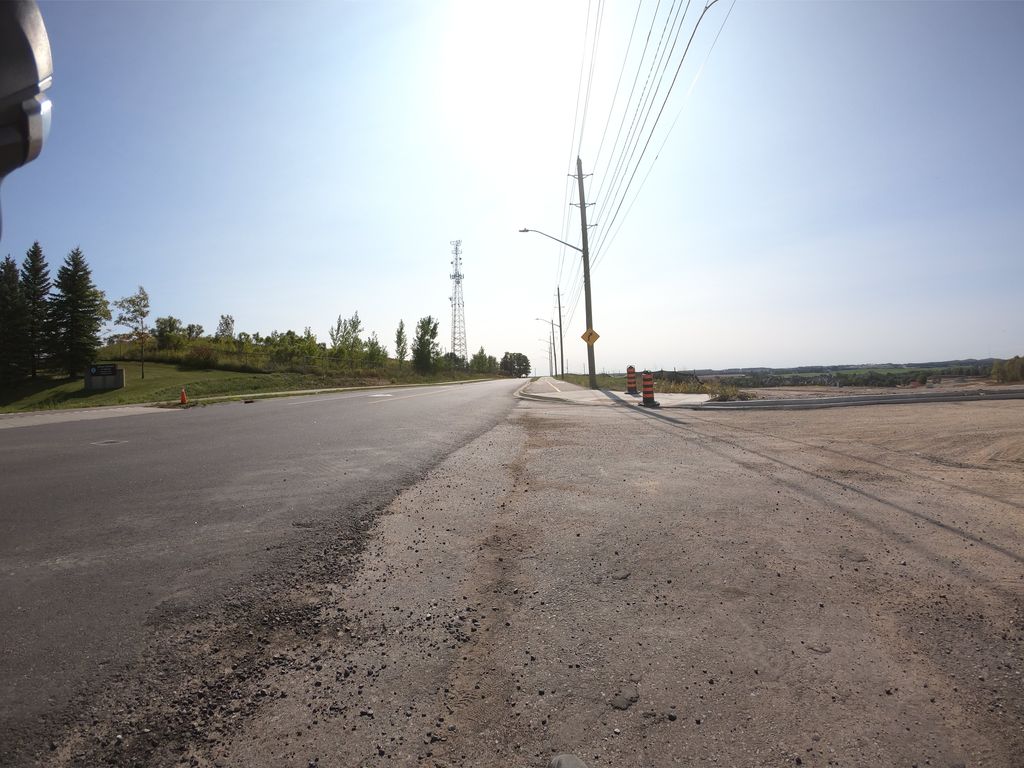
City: kitchener-waterloo